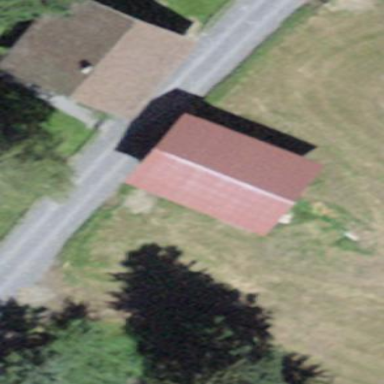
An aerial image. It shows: Gabled zinc roof on farm auxiliary building. The roof orientation is along the structure.